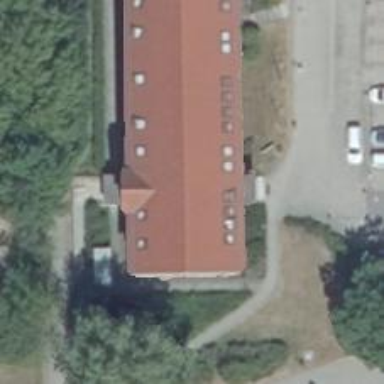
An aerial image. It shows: Library.